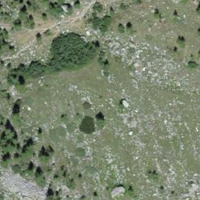
EUNIS habitat code: 26
Species observed at this site:
Marmota marmota